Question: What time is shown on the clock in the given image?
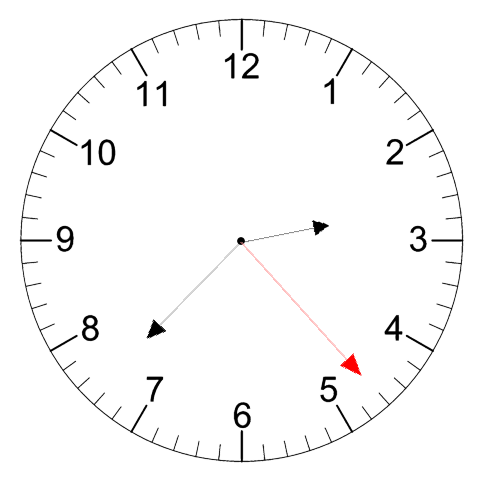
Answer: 02:37:23